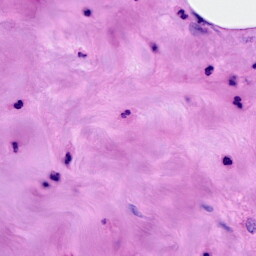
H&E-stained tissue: Breast